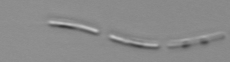
Label: Skeletonema